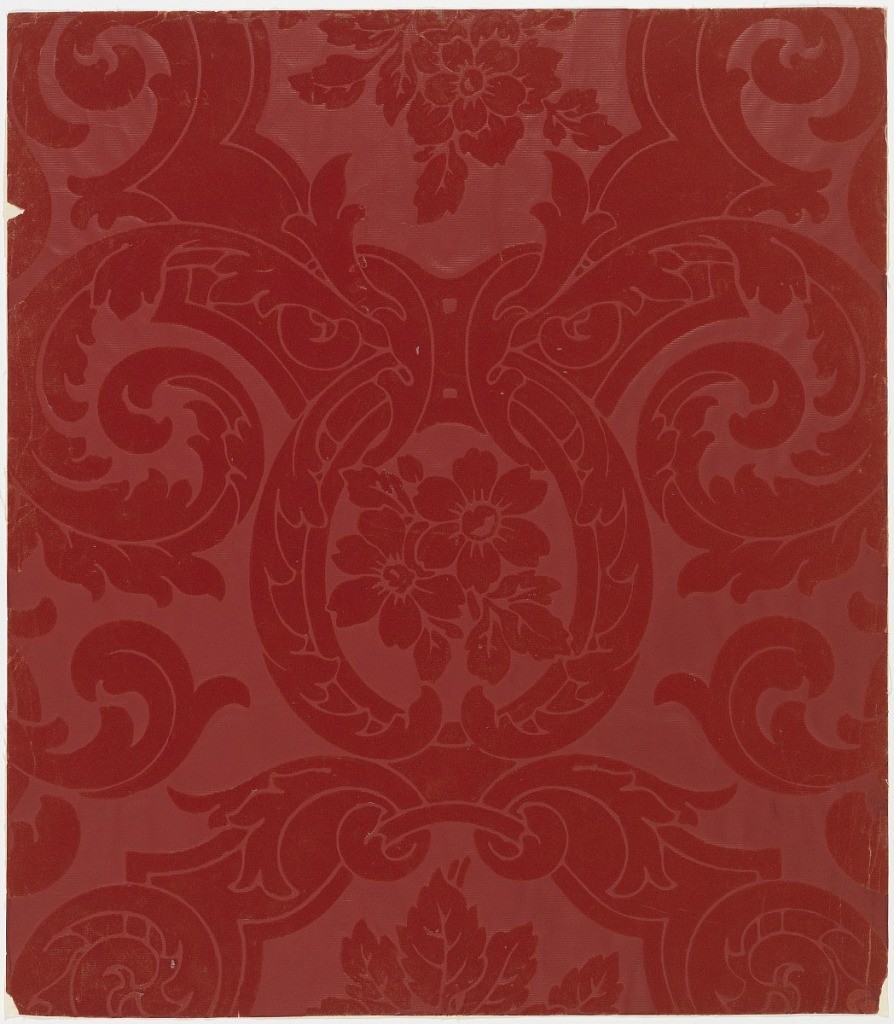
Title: Sidewall
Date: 1920
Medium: Block-printed, flocked, embossed
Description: Simulates a damask design drawn in a large scale. Rococo and acanthus leaf scrolls forming medallions which contain clusters of single roses of five or six petals. Wool flock design is on a field of fine embossed horizontal lines; red two-toned wool flock on glazed embossed field.